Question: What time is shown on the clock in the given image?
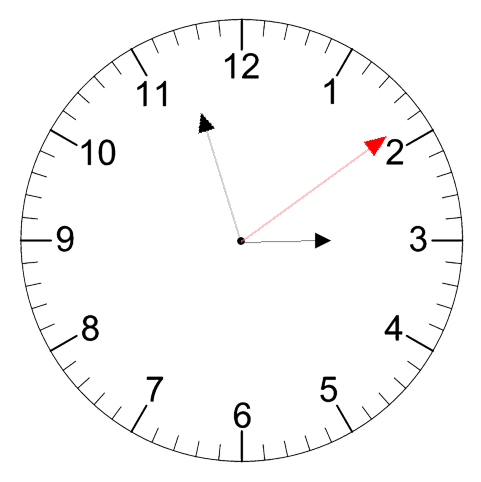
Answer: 02:57:09